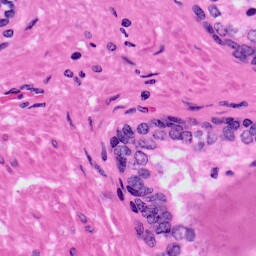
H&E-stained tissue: Prostate